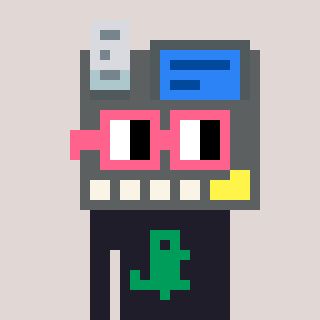
a pixel art character with square pink glasses, a cash register-shaped head and a grayscale-colored body on a warm background